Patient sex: F
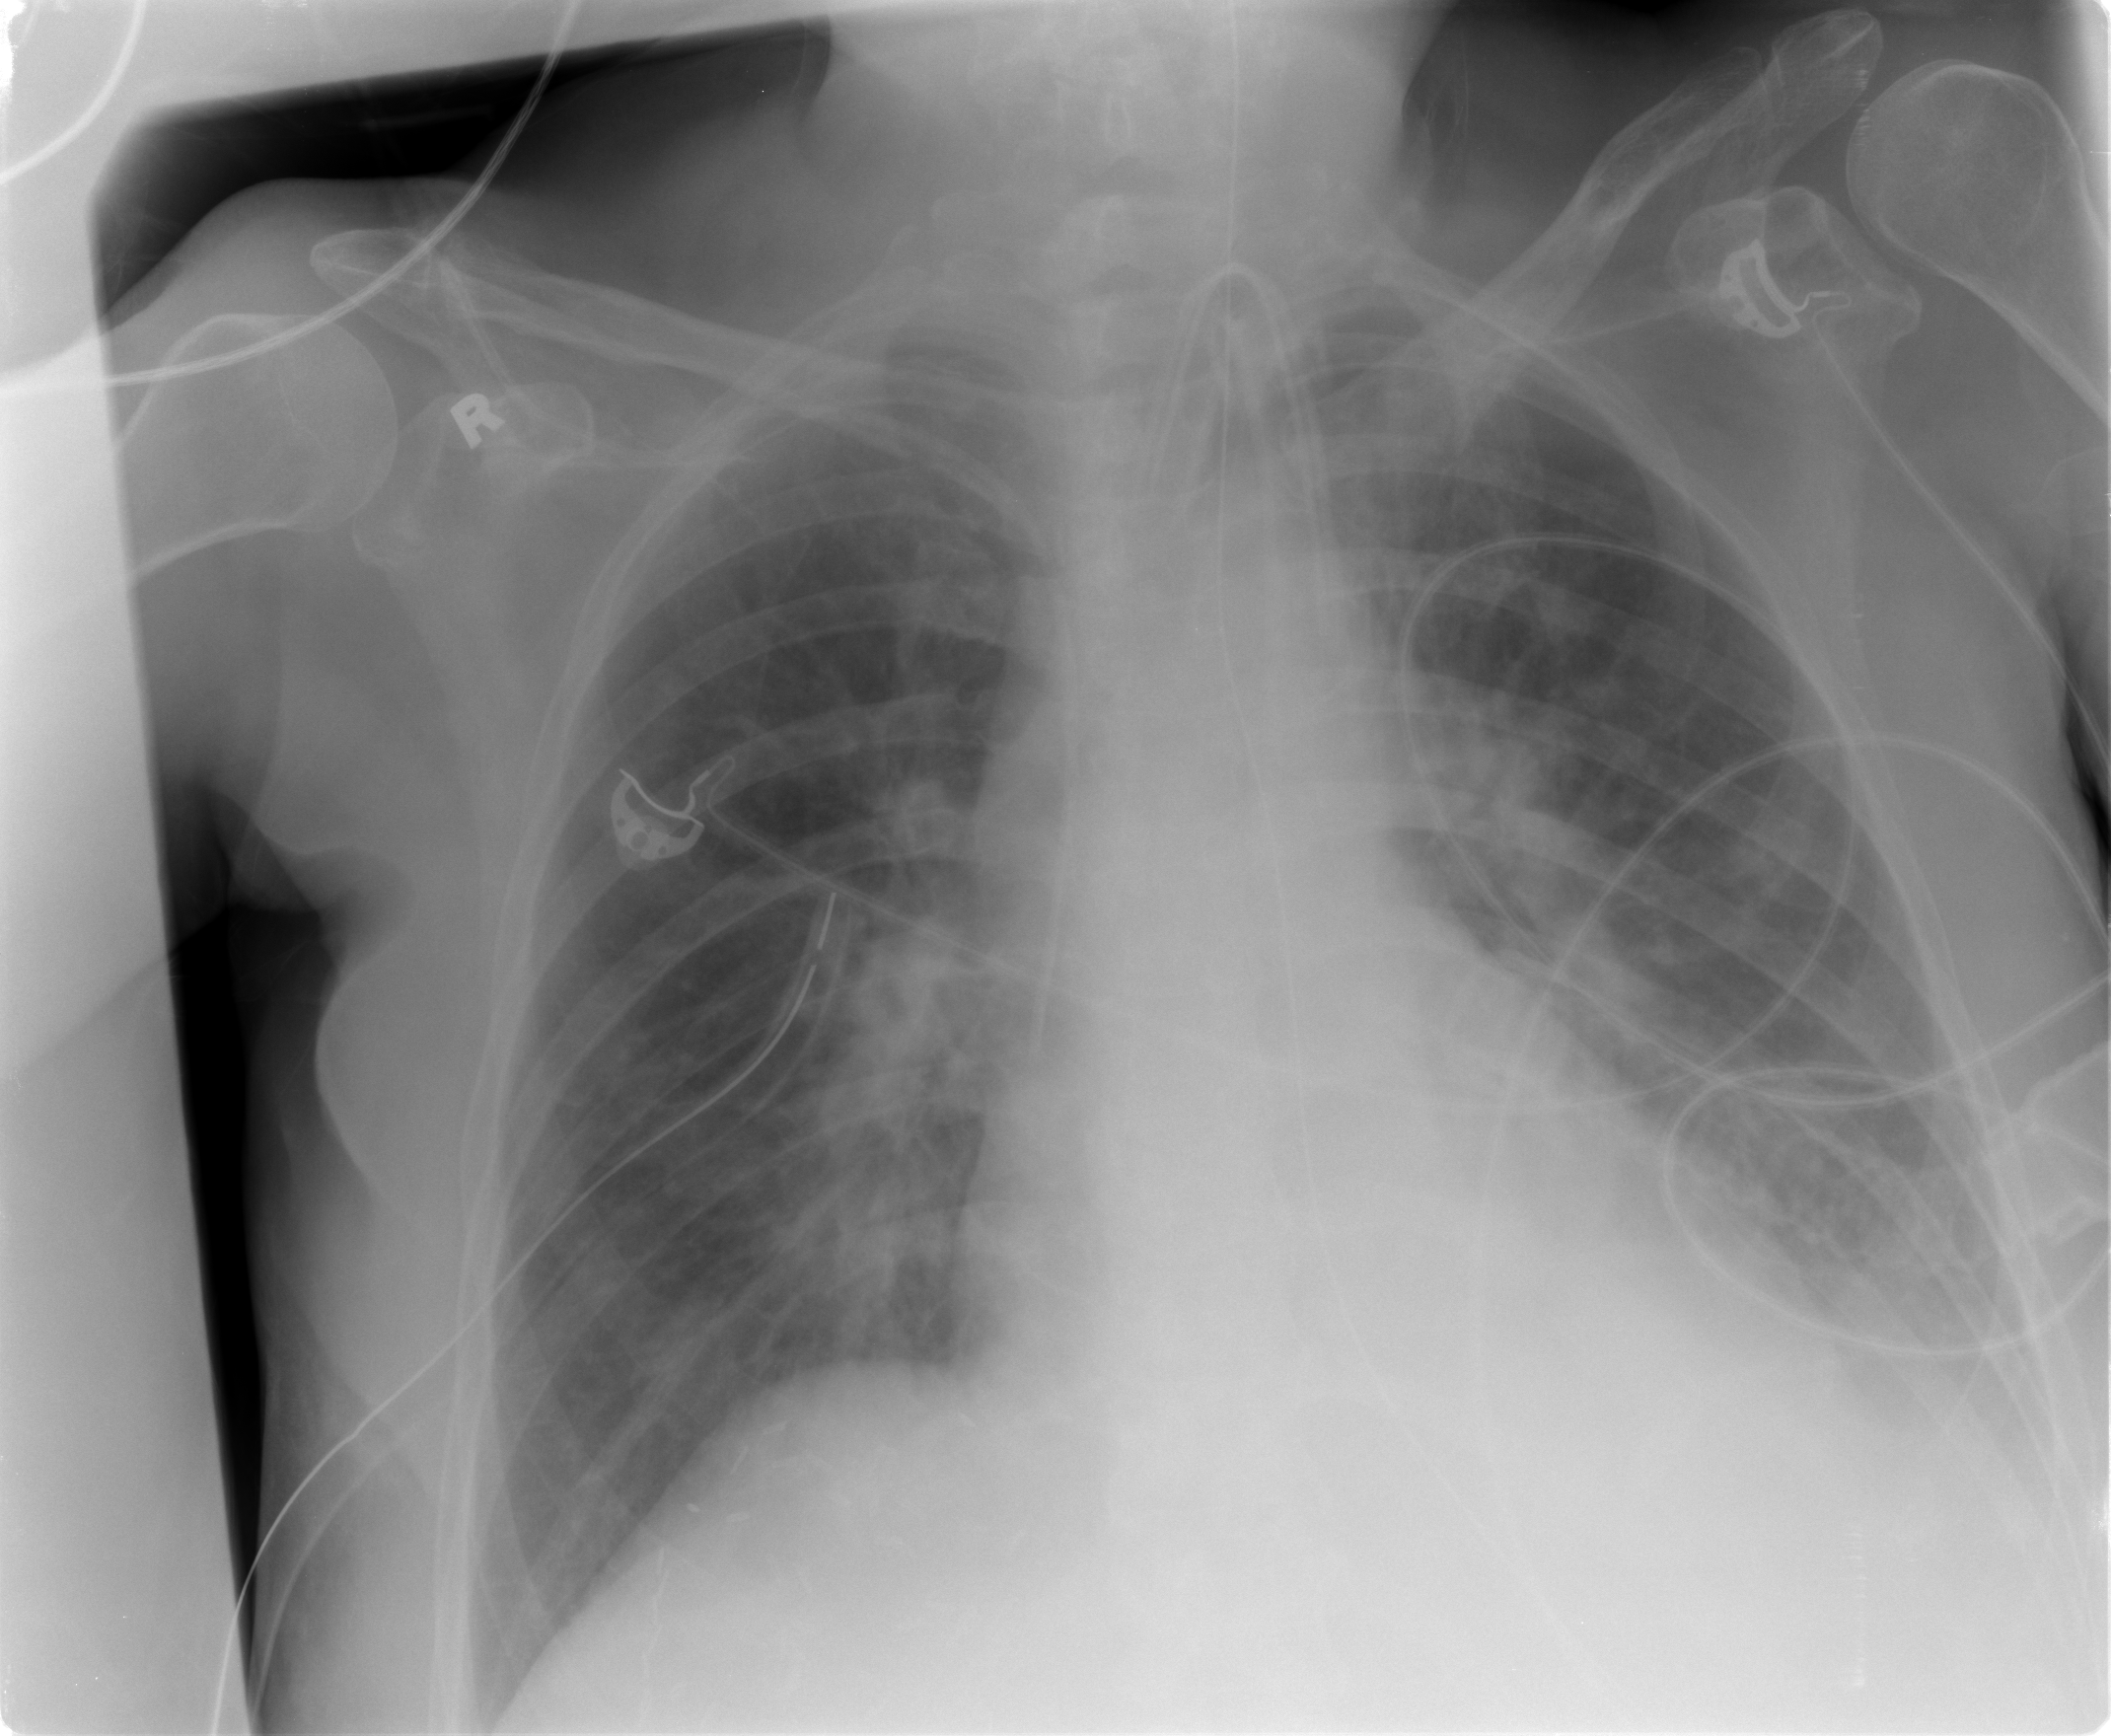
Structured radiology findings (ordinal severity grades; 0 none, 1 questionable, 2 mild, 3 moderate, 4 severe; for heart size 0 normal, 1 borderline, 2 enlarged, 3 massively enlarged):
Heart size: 0
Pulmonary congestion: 2
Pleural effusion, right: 0
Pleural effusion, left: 2
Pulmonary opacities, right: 2
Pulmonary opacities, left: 2
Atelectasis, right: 0
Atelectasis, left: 2